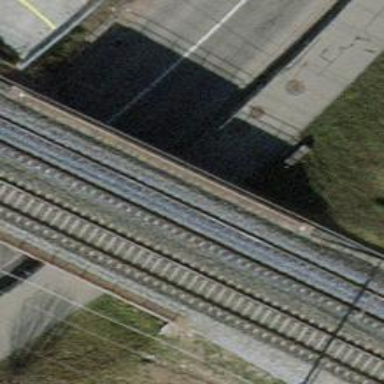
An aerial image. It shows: Single-track railway bridge with contact lines for electrification.